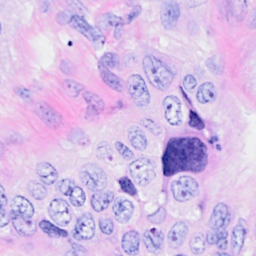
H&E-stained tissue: Breast